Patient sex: F
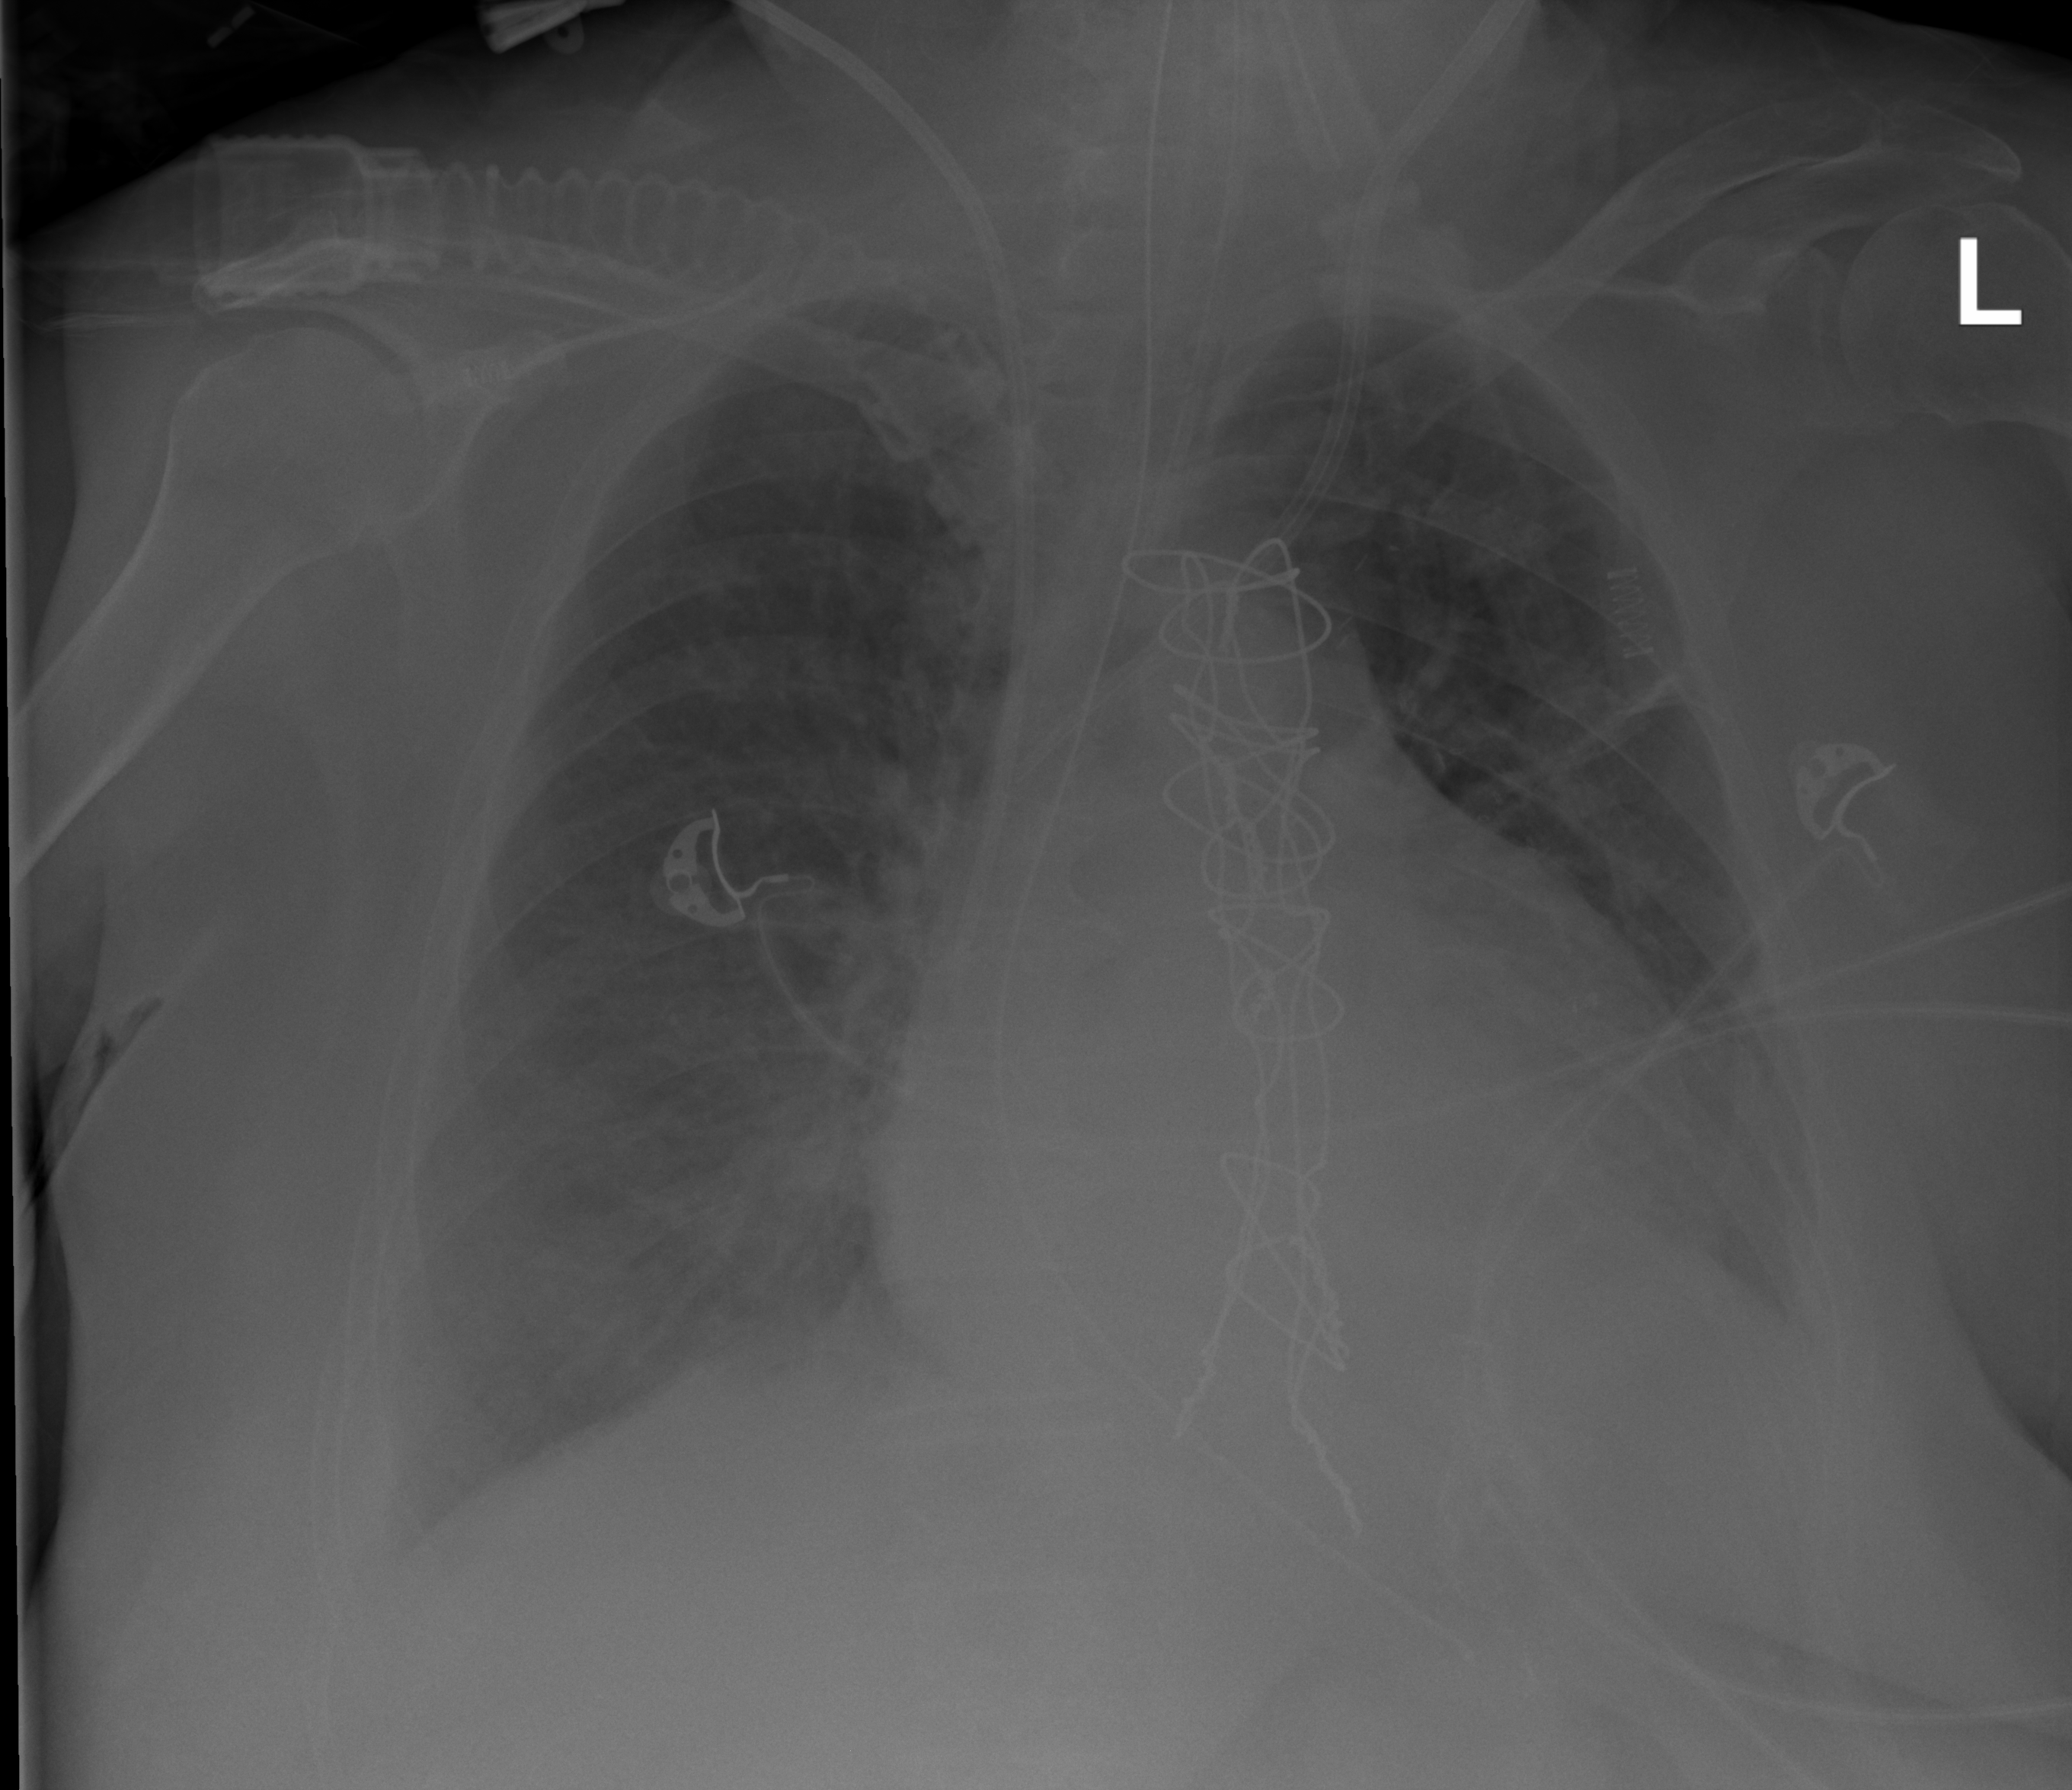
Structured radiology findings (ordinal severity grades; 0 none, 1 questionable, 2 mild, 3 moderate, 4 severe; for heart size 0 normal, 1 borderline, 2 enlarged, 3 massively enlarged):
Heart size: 2
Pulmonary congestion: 2
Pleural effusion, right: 2
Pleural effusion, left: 2
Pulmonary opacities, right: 2
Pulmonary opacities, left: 2
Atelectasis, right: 2
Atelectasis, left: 2